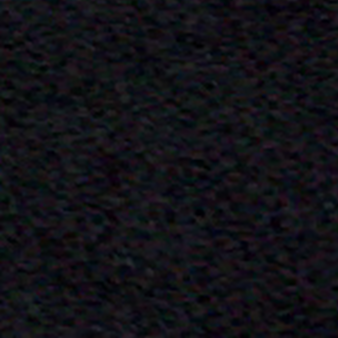
Label: other